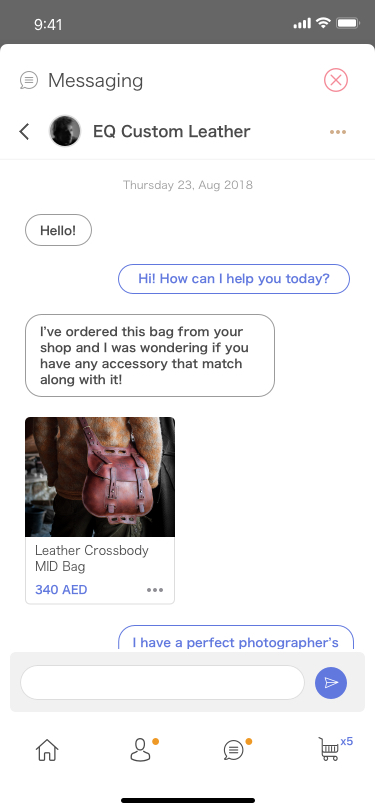
Text in this UI design:
I have a perfect photographer’s belt & harness that goes with it.
Leather Crossbody MID Bag
340 AED
I’ve ordered this bag from your shop and I was wondering if you have any accessory that match along with it!
Hi! How can I help you today?
Hello!
Thursday 23, Aug 2018
EQ Custom Leather
Messaging